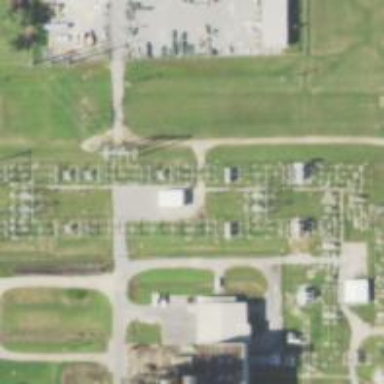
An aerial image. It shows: Switch used for power control.